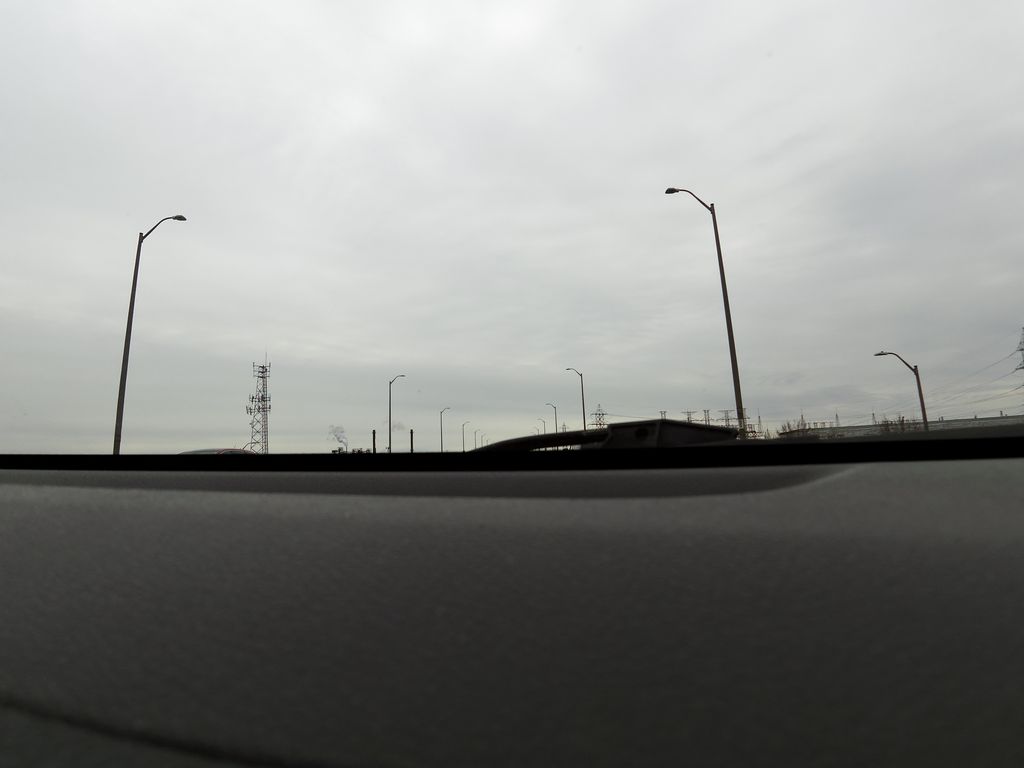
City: hamilton